Field crop: tomato
Growth stage: 2
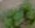
Species: solanum